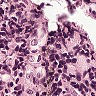
Metastatic tissue present: no